Question: I use these code to show twitter dialog in iOS5 simulator
'''
-(void)showTwitter{
TWTweetComposeViewController *tweet = [[TWTweetComposeViewController alloc] init];
[tweet setInitialText:self.textView.text];
[tweet setCompletionHandler:^(TWTweetComposeViewControllerResult result) {
if (result == TWTweetComposeViewControllerResultDone) {
NSLog(@"OK");
}
else{
NSLog(@"CANCEL");
//How to know setting button click to redirect to setting menu
//[[UIApplication sharedApplication] openURL:[NSURL URLWithString:@"prefs:root=TWITTER"]];
}
[self dismissModalViewControllerAnimated:YES];
}];
[self presentModalViewController:tweet animated:YES];
}
'''
The default AlertView of twitter appear:

The problem is that when I click on Settings or Cancel button, it always go to "CANCEL".
I need to catch setting button to redirect to setting menu. How to do that?
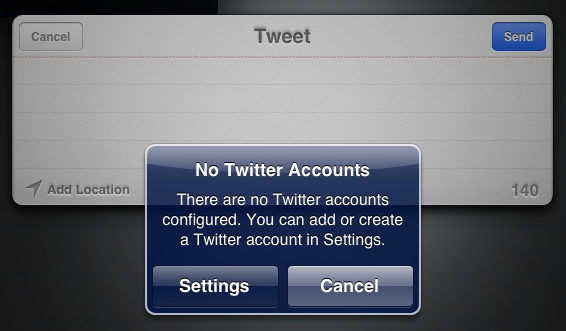
Answer: For 'TWTweetComposeViewControllerResult', there are only 2 answers :
- 'TWTweetComposeViewControllerResultCancelled'- 'TWTweetComposeViewControllerResultDone'
Thus, it is not possible to know that user chooses Settings or not. In fact, If user chooses Settings, Settings App should launch in default behavior.
Even better, you should check whether user is configured Twitter account correctly by 'canSendTweet' method. If the method returns 'NO', you shouldn't present the 'TWTweetComposeViewController'.
Reference: <URL>